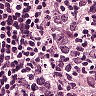
Metastatic tissue present: no